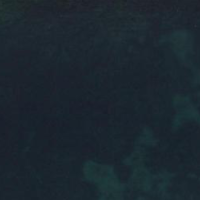
EUNIS habitat code: 14
Species observed at this site:
Phalacrocorax carbo
Mergus merganser